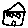
Label: house